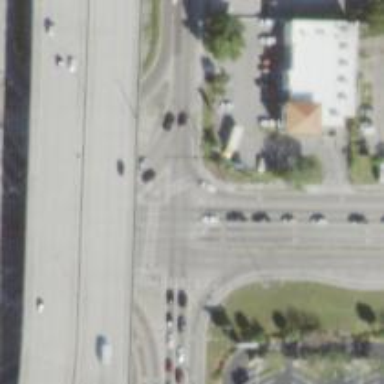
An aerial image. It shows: Primary link road with asphalt surface.